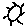
Label: sun